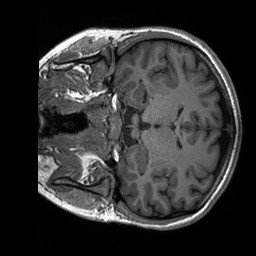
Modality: T1w
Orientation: coronal
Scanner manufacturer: siemens
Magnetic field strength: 3 T
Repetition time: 2.3 s
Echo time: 0.00207 s